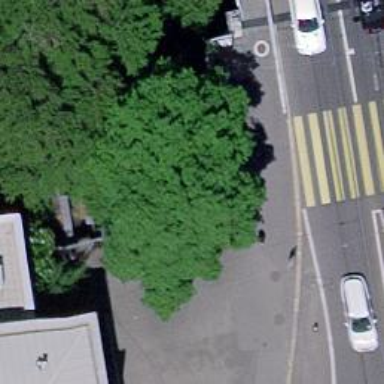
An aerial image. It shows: Stone steps on the road.